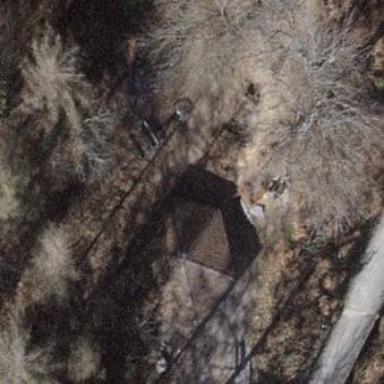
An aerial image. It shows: Shelter with picnic shelter type located on the roof of building.